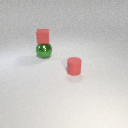
small red rubber cube above large green metal sphere